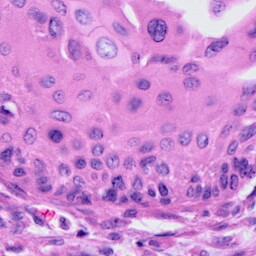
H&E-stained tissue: Cervix